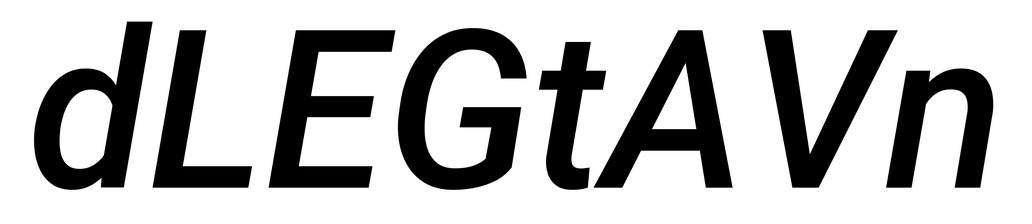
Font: Roboto-Italic_Medium_Italic